Question: The following java opencv code:
'''
IplImage image = cvCreateImage(cvSize(100, 100), IPL_DEPTH_8U, 3);
cvSaveImage("d:/tmp/test.png", image);
'''
Creates the following image:

This seems like uncleared buffer or some pointer mis-logic. Should I clear the image after calling cvCreateImage first? How to clear the buffer?
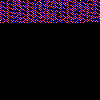
Answer: Examining the C code, I see no code to clear the allocated array. It just contains random data.
The java call to set all pixels to single value is:
'''
cvSet(image, CV_RGB(0, 0, 0));
'''
I think it should be mentioned in the docs, that it is the responsibility of the caller to clear the data. We java guys are used to that constructors clear buffers, even though we understand that it might be unnecessary work sometimes.